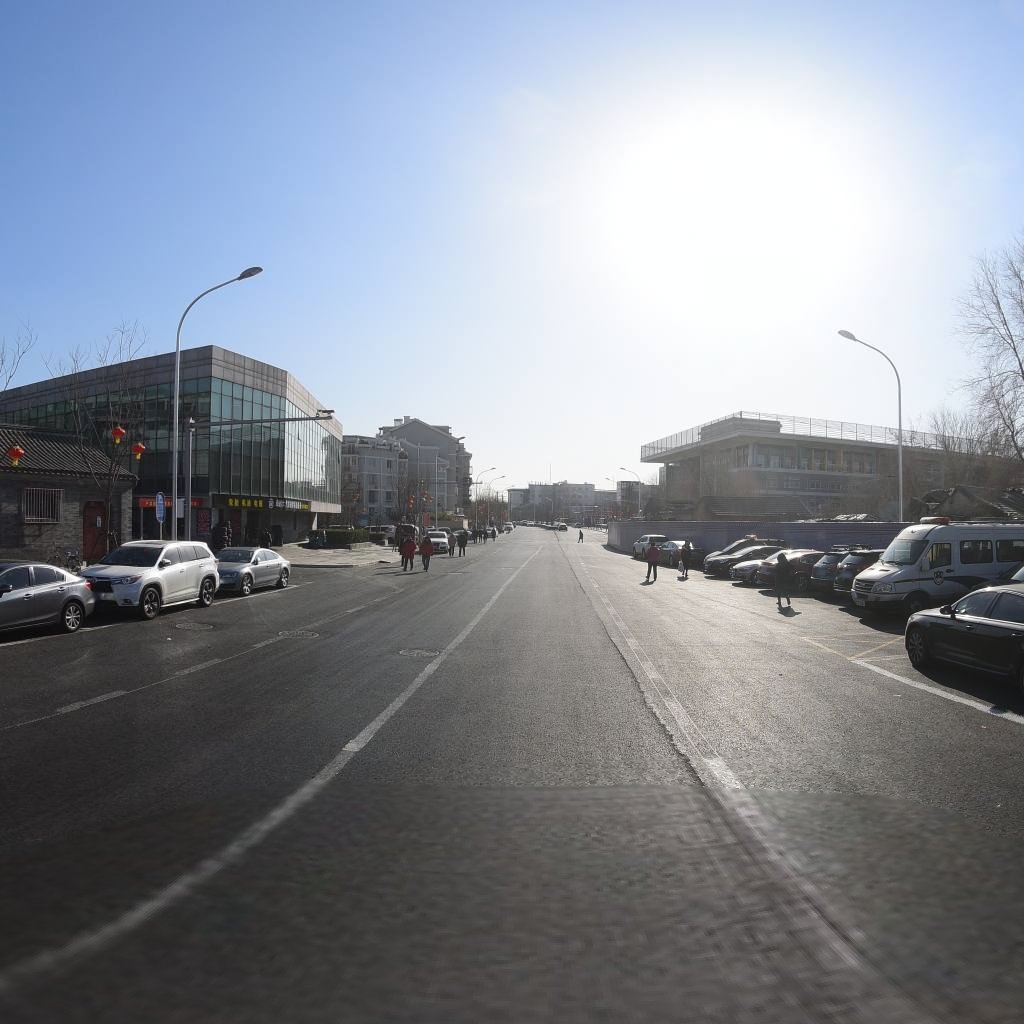
Region: Dongcheng
Road damage annotations: manhole cover, longitudinal crack, manhole cover, manhole cover